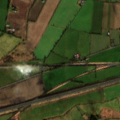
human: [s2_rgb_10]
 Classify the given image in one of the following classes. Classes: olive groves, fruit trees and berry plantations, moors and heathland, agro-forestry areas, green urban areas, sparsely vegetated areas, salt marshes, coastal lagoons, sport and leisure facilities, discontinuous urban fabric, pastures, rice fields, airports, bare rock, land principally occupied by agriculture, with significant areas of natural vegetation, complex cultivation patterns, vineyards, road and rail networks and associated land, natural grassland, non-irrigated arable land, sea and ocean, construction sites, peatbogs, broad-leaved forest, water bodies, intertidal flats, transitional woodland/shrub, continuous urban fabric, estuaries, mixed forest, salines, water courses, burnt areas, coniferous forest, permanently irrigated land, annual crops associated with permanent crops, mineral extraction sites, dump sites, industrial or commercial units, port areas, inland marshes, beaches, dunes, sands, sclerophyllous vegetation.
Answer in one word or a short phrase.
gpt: non-irrigated arable land, pastures